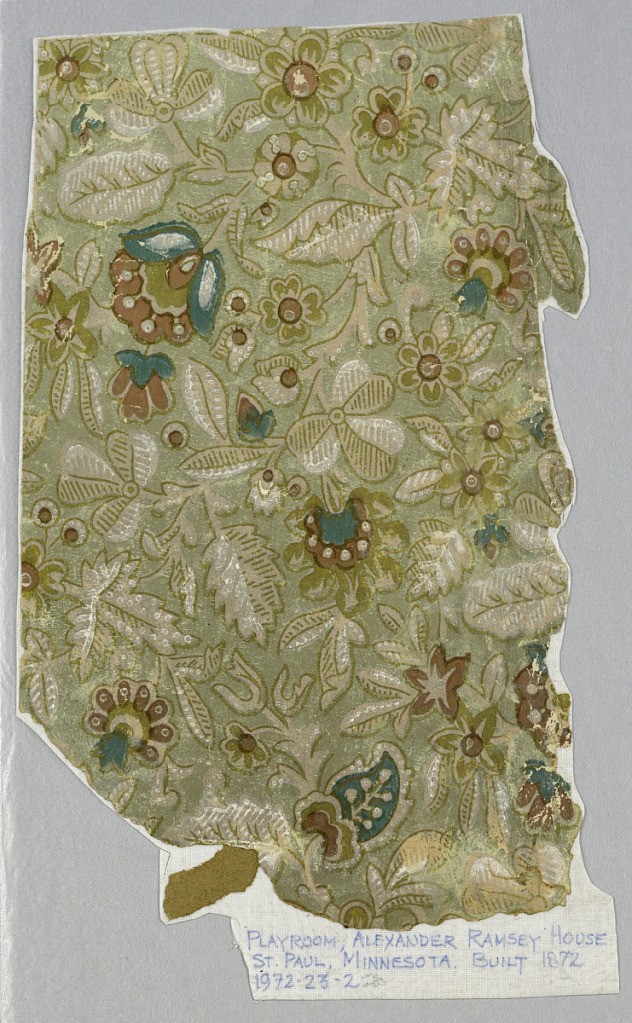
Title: Sidewall - fragment
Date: ca. 1880
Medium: Machine-printed
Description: Pattern of foliage, clover, vaguely India-chintz derived blossoms on gray ground, outlined in mustard, grayed pink and blue with white highlights. Aesthetic or anglo-Japanesque in style.